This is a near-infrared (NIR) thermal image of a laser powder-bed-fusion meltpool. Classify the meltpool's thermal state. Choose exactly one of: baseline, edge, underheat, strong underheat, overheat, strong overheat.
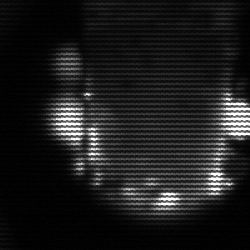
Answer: baseline